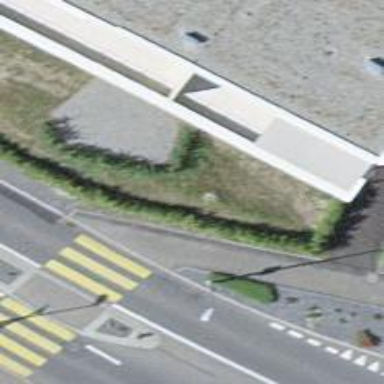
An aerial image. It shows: Hedge barrier.